Field crop: tomato
Growth stage: 2
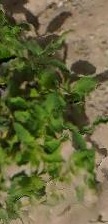
Species: tomato